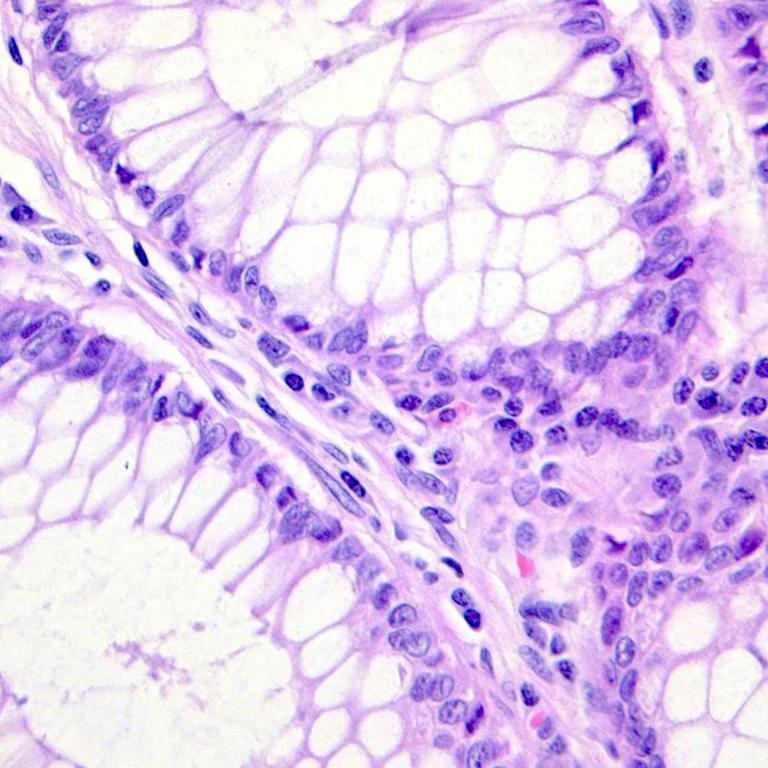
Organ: colon
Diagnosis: benign